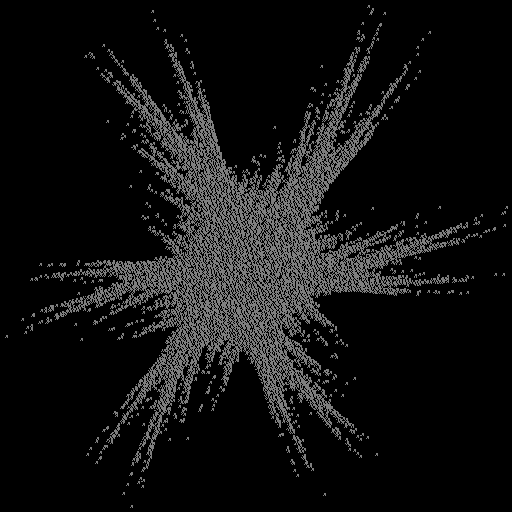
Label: gaku